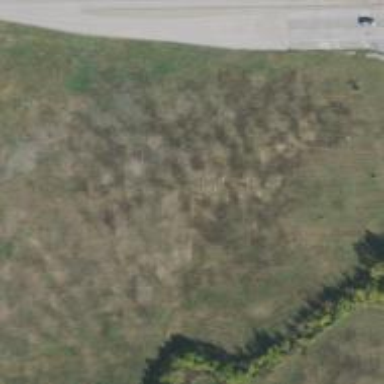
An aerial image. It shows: Grassy plot designated for grass land use.